Field crop: tomato
Growth stage: 1
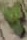
Species: solanum